Question: I am trying to display a filled oval on the screen using a subclass of JPanel
when I try to add an object of this subclass to a JFrame with FlowLayout the oval is not displayed correctly I don't know what the problem is. Could you help me please?

here's my code
'''
@Override
protected void paintComponent(Graphics g) {
super.paintComponent(g);
g.setColor(Color.BLACK);
g.fillOval(0, 0, 50, 50);
}
'''
---
in main
'''
JFrame frame = new JFrame("Ball");
frame.setDefaultCloseOperation(JFrame.EXIT_ON_CLOSE);
frame.setSize(300,300);
frame.setVisible(true);
frame.setLocationRelativeTo(null);
frame.setLayout(new FlowLayout());
BallPanel ball = new BallPane();
frame.add(ball);
'''
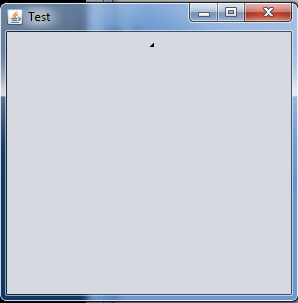
Answer: See the Javadoc of the 'FlowLayout':
> A flow layout lets each component assume its natural (preferred) size
Since you do some custom painting, the 'BallPanel' cannot compute its preferred size (which is based on the components you add the panel). So override in the 'BallPanel' class the 'getPreferredSize' method to return correct dimensions (correct means matching your custom painting). Consider doing the same for the 'getMinimumSize' and 'getMaximumSize'.
What I always use when I have to debug Swing layout problems is to add borders to my components in specific colors. That way you clearly see the size your components take in their parent container, which might be a good starting point for debugging. In your case, it would show a very tiny panel ;-)